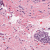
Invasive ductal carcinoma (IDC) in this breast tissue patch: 1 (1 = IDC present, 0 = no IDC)